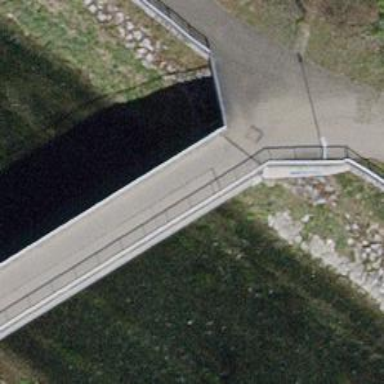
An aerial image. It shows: Asphalt track that includes bridge. The surface quality is grade1 and it is suitable for agricultural vehicles.